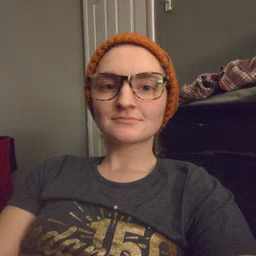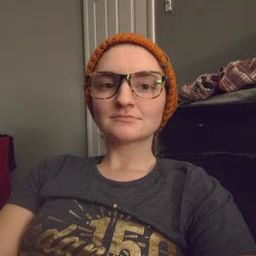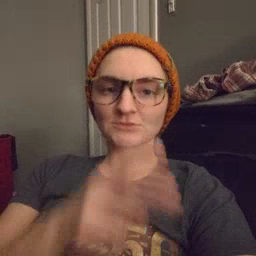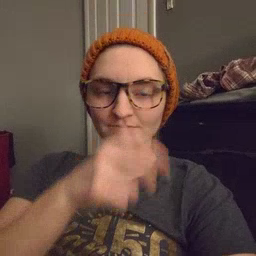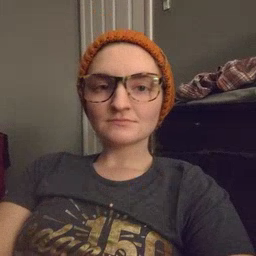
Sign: bug